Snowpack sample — Buffalo Mountain, Silverthorne, Colorado, USA (1/25/25, 10:11 AM MST)
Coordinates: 39.6222, -106.1139
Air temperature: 22 °F
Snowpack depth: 110 cm
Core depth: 30 cm
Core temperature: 42.8 °F
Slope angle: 12°, slope face: 102°
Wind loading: high
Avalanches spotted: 0
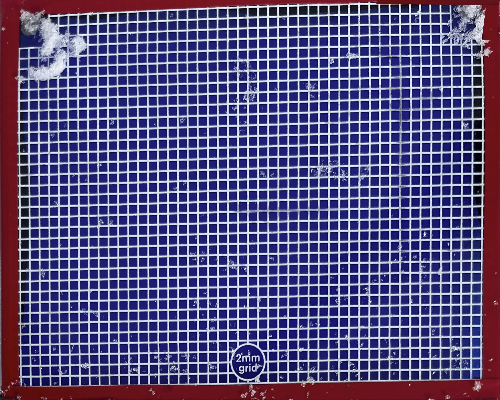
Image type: profile
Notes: No avalanches nearby, collected on the outskirts of a fire break 15 meters from the treeline, on way to Buffalo and Red Mountain